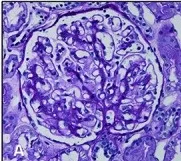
Kidney biopsy findings of membranous nephropathy and time course of disease. A: Light microscopy reveals glomeruli that are enlarged, with normal cellularity, and without signs of inflammation, fibrinoid necrosis, or sclerosis. The peripheral capillary walls reveal thickened basement membranes with spike-like projections on the silver-methenamine stain (not illustrated). There is no evidence of significant interstitial inflammation or fibrosis (PAS stain).
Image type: pathology (pas)